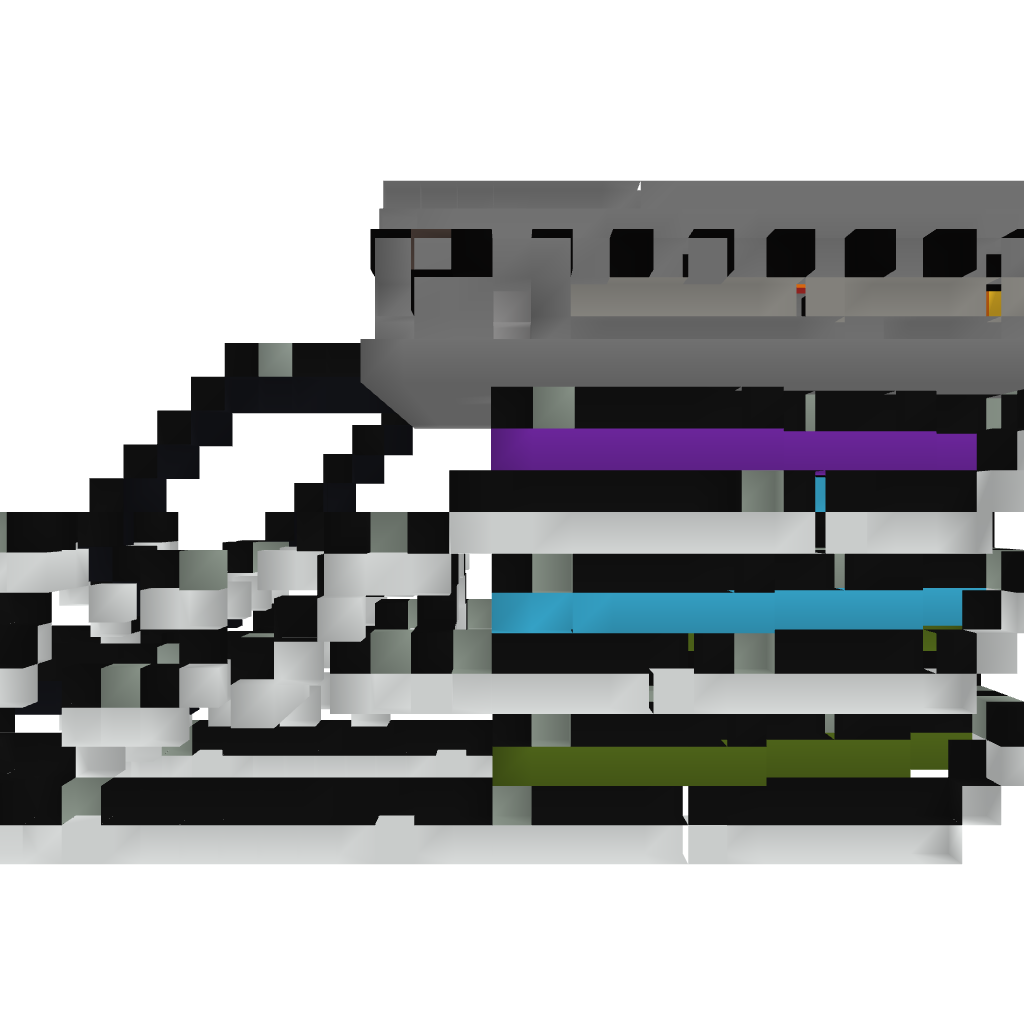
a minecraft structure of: Rainbow Run 6 Lane Mini-game